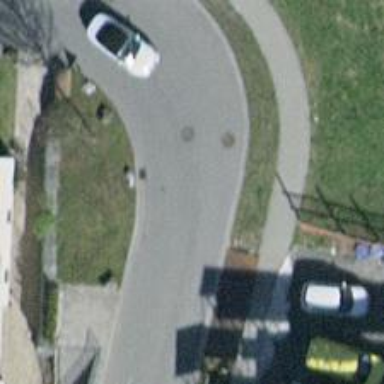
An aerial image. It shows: Residential road with asphalt surface.